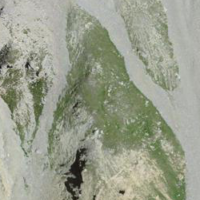
EUNIS habitat code: 31
Species observed at this site:
Hornungia procumbens